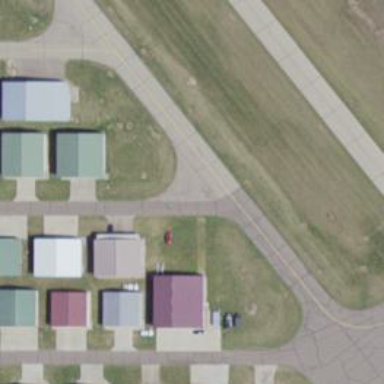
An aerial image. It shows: View of taxiway at the airport.